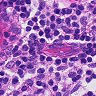
Metastatic tissue present: no